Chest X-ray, PA view. Patient: 49 years old, sex F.
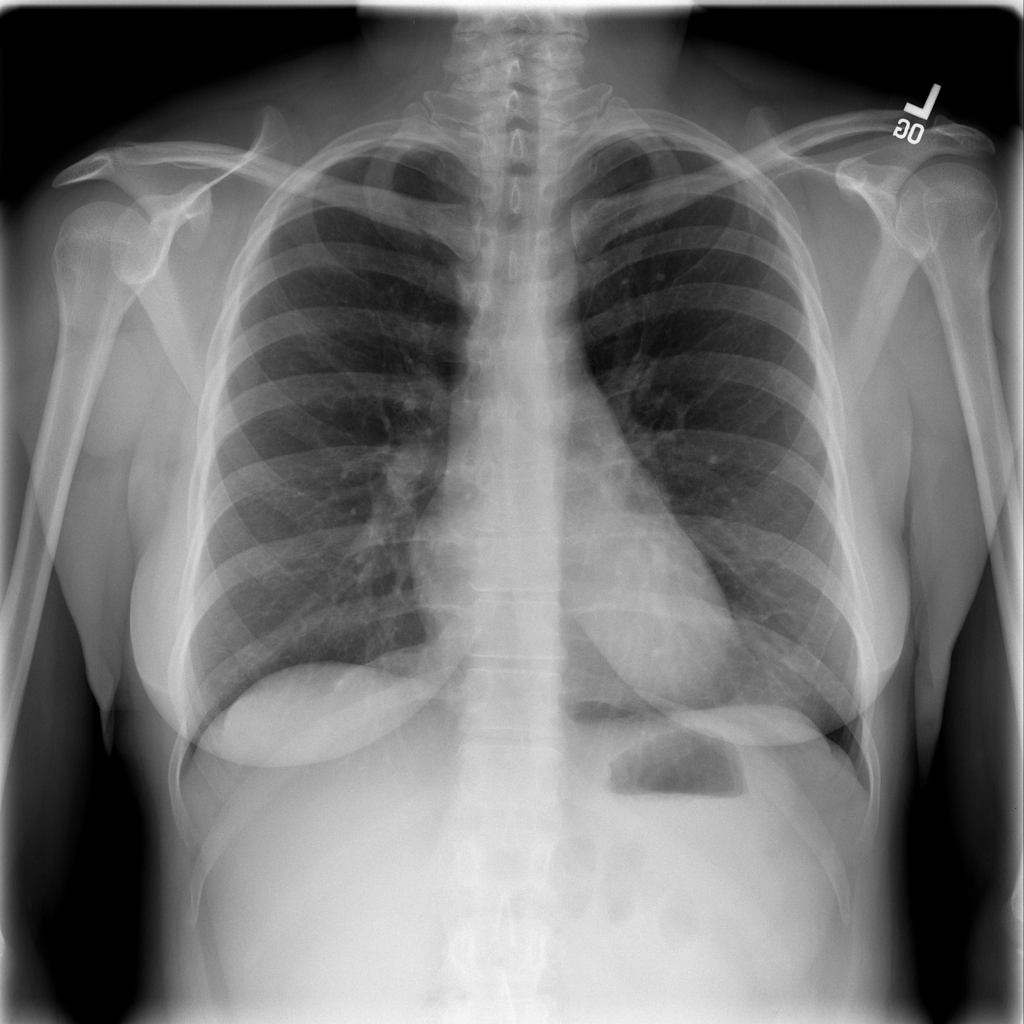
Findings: No Finding